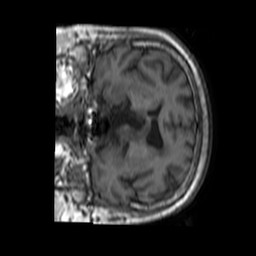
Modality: T1w
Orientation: coronal
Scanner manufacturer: philips
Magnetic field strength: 1.5 T
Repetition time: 0.02 s
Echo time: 0.004605 s